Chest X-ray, AP view. Patient: 64 years old, sex F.
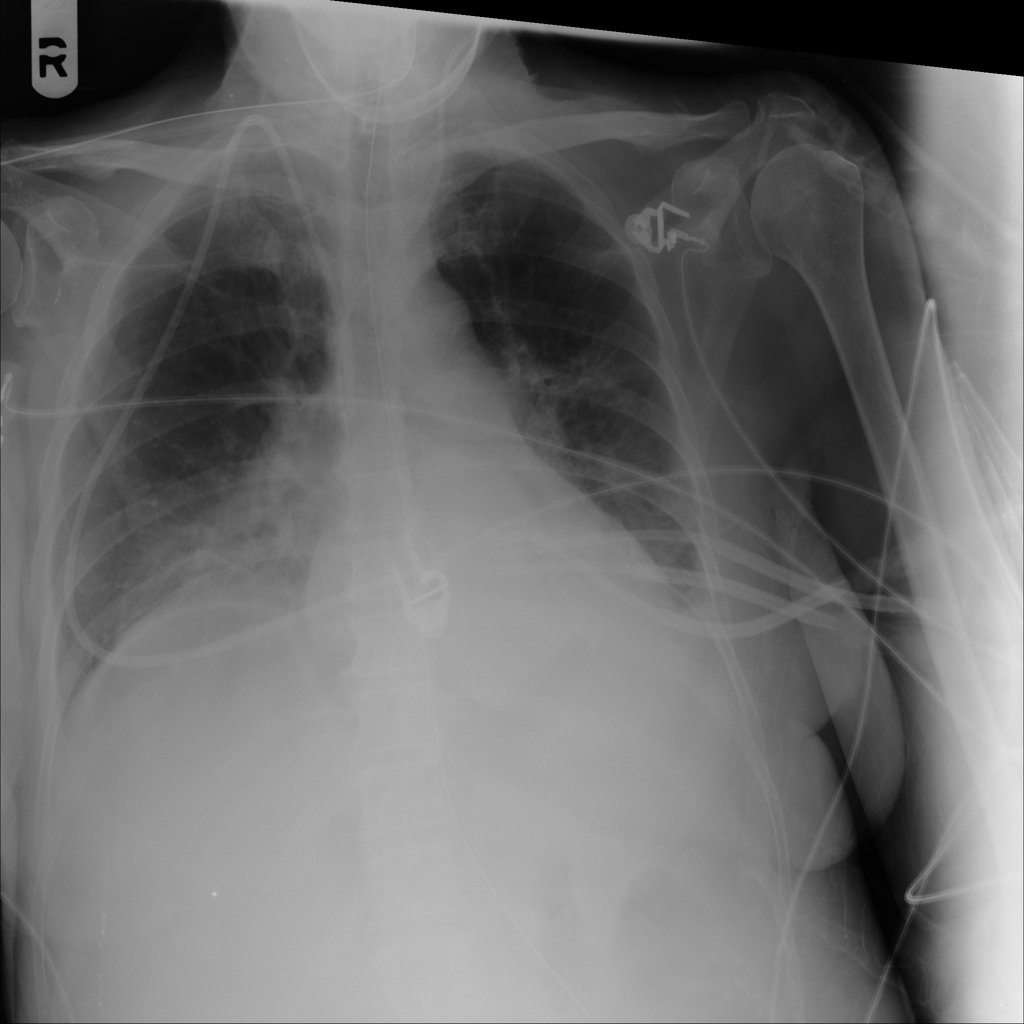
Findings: Infiltration, Pleural_Thickening